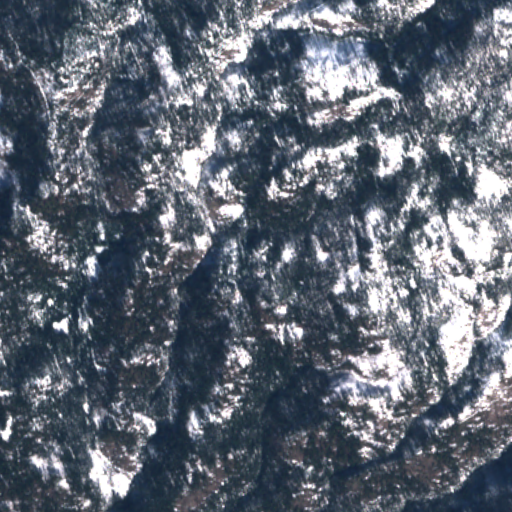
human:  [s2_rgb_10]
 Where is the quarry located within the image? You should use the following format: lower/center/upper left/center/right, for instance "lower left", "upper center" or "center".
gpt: The quarry is located in the upper right of the image.
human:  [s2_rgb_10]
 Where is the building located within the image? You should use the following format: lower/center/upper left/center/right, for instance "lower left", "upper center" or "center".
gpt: There is no building in the image.